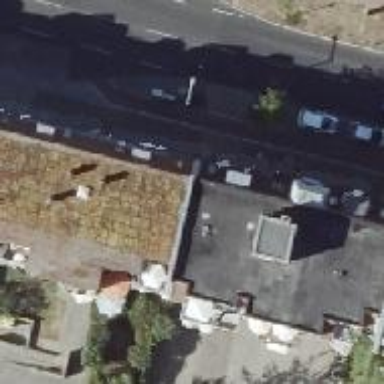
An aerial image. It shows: Building consisting of apartments with double saltbox roof shape.